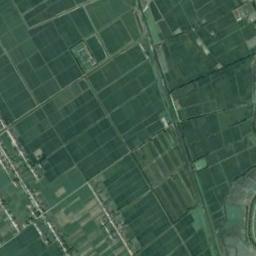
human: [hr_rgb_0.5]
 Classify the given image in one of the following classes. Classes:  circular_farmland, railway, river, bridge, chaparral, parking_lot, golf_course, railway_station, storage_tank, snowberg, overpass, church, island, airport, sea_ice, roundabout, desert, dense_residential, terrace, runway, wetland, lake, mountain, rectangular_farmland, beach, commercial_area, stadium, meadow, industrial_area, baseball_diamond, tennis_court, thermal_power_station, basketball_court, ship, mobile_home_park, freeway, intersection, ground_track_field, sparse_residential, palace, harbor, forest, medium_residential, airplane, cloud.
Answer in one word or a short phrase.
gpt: rectangular_farmland